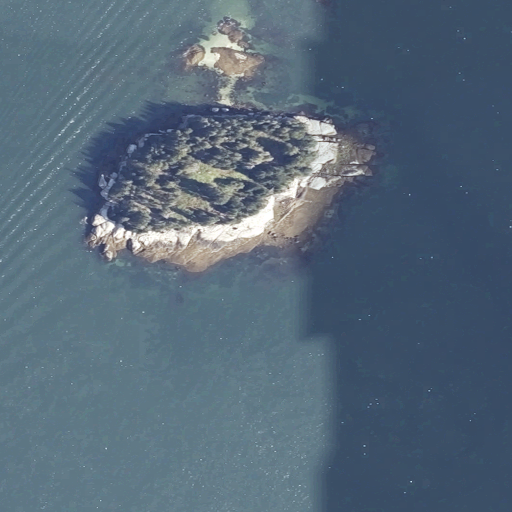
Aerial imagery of island in Maine named Ram Island containing open water, grassland, and barren land